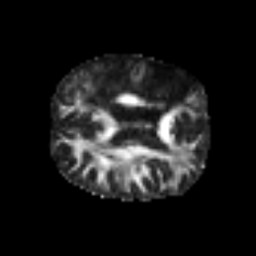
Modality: FA
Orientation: axial
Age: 49
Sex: male
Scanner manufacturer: siemens
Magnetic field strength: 3 T
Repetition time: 6.1 s
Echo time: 0.101 s